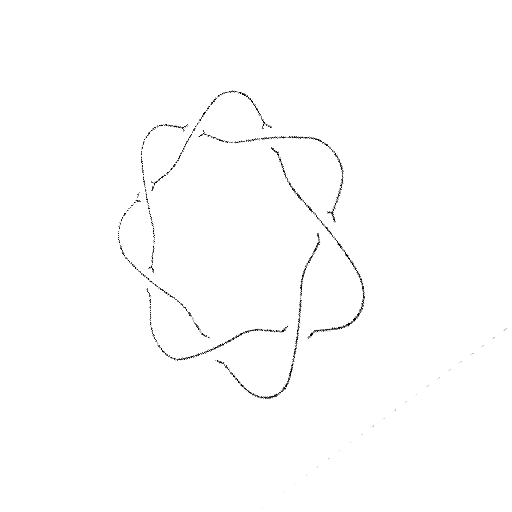
Crossing number: 7